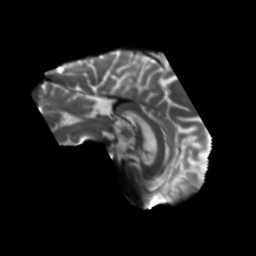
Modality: T2w
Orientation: sagittal
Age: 72
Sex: male
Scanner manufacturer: siemens
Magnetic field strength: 3 T
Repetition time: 5.25 s
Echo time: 0.08 s